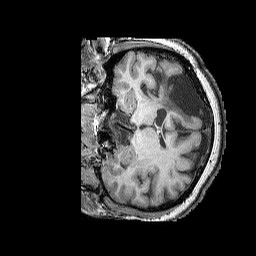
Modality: T1w
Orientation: coronal
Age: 40
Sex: female
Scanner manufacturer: siemens
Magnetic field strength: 3 T
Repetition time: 2.25 s
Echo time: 0.00415 s